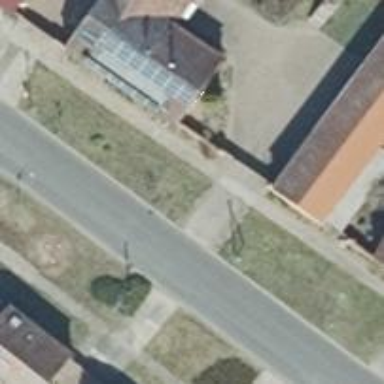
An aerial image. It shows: Power pole.